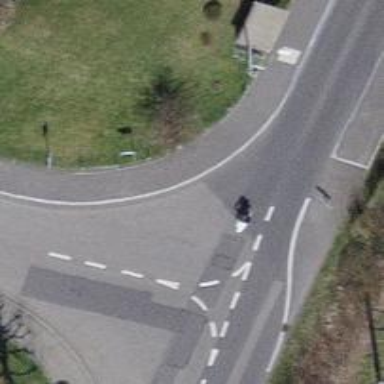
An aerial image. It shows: Kerb barrier.